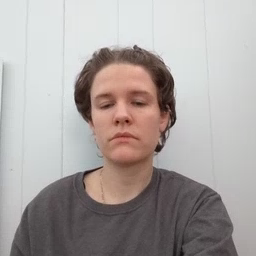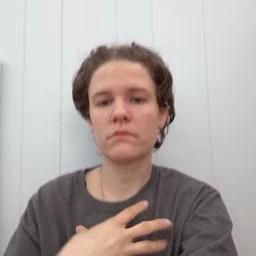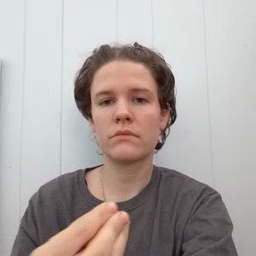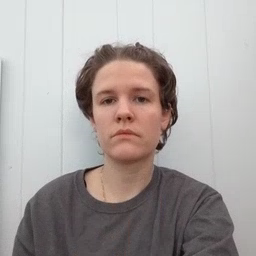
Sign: white